Interaction volume radius: 10 \u00c5
Interaction volume height: 15 \u00c5
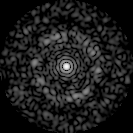
Disorder parameter: 0.8344